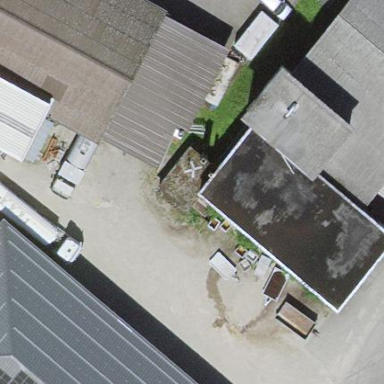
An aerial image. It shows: Industrial building.